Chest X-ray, PA view. Patient: 13 years old, sex M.
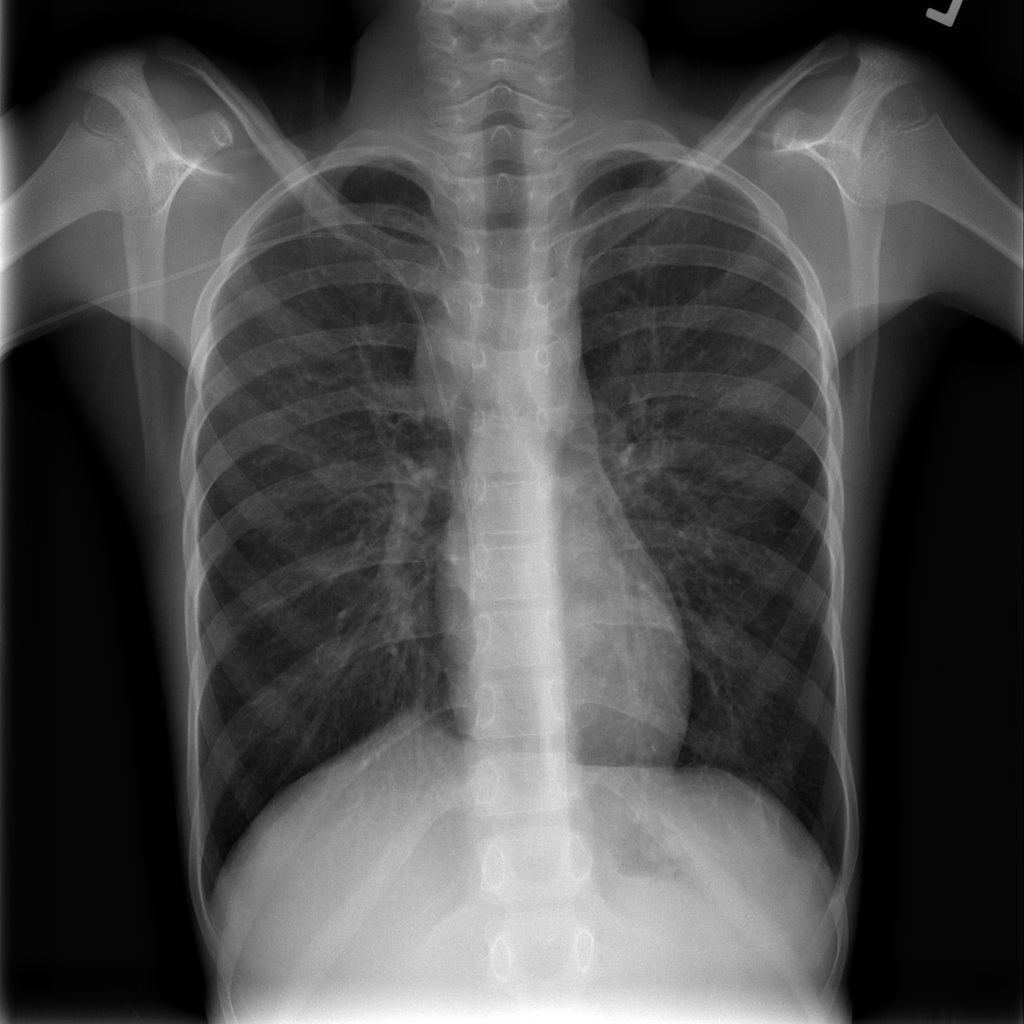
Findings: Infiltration